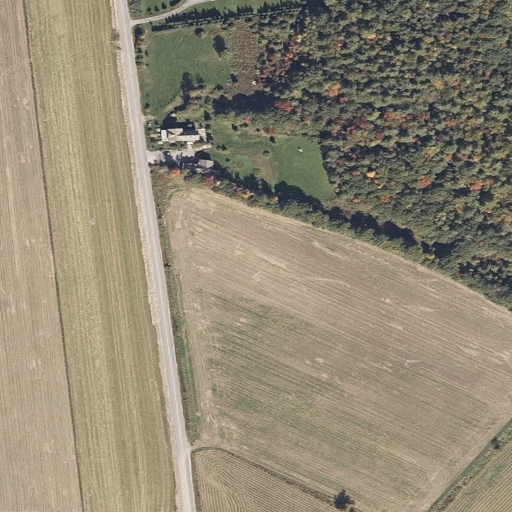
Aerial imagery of mountain in Maine named Greenwood Mountain containing pasture, mixed forest, medium intensity development, low intensity development, barren land, open development, deciduous forest, and woody wetlands